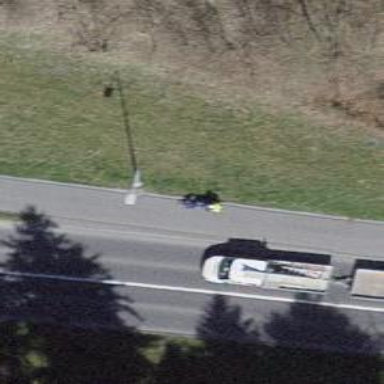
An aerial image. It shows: Cycleway.